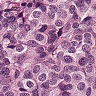
Metastatic tissue present: yes